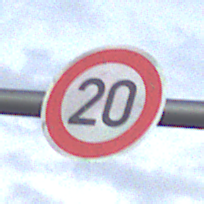
Verkehrszeichen: Geschwindigkeit20
Umgebung: Outdoor, Nature
Tageszeit: SunriseSunset
Wetter: PartlyCloudy
Licht: Natural
Jahreszeit: NotSpecified
Kontrast: LowContrast